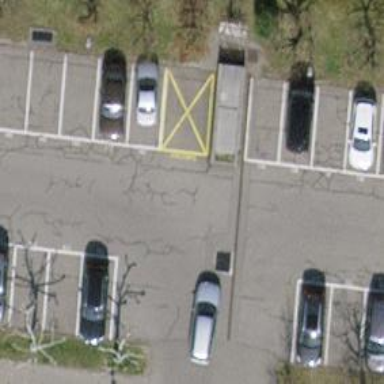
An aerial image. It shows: Disaster help point for emergencies.